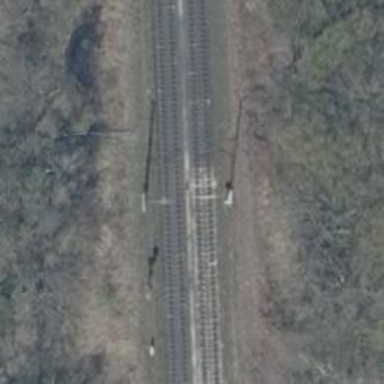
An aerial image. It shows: Railway track with contact lines for electrification.